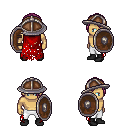
a pixel art fantasy rpg character, male body template, human, tanned skin, red tattered cape, white pants, pink bangs hairstyle, chain helm, black shoes, shield, four views (front, back, left, right), 2x2 character sprite sheet, small pixel art, hard edges, no anti-aliasing